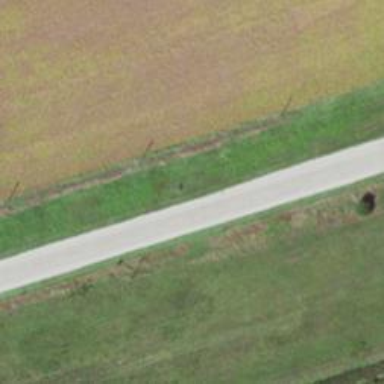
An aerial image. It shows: Primary road with asphalt surface.